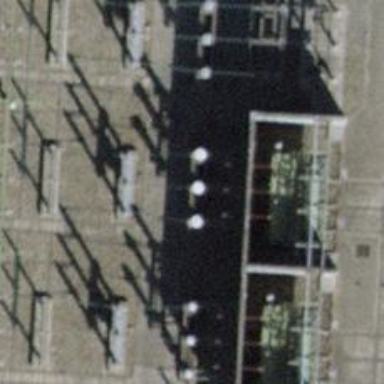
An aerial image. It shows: Insulator used in power equipment.